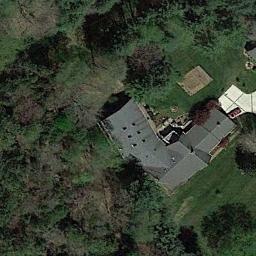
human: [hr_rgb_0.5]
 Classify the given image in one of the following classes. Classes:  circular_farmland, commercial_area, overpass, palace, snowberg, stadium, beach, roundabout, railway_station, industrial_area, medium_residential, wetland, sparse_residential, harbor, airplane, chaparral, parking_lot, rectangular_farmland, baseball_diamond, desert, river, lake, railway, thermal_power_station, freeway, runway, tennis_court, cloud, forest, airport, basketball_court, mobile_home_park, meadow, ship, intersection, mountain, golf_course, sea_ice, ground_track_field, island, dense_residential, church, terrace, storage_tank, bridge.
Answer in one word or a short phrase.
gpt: sparse_residential